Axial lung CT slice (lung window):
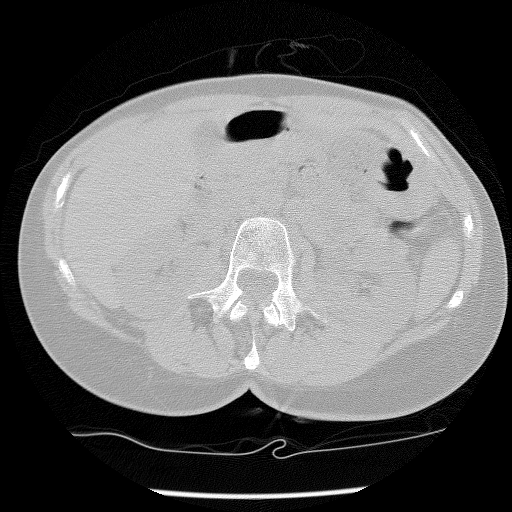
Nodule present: no